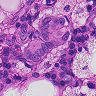
Metastatic tissue present: yes